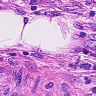
Metastatic tissue present: yes